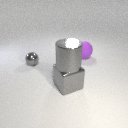
large gray metal cylinder above large gray metal cube